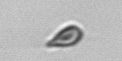
Label: Cryptophyta